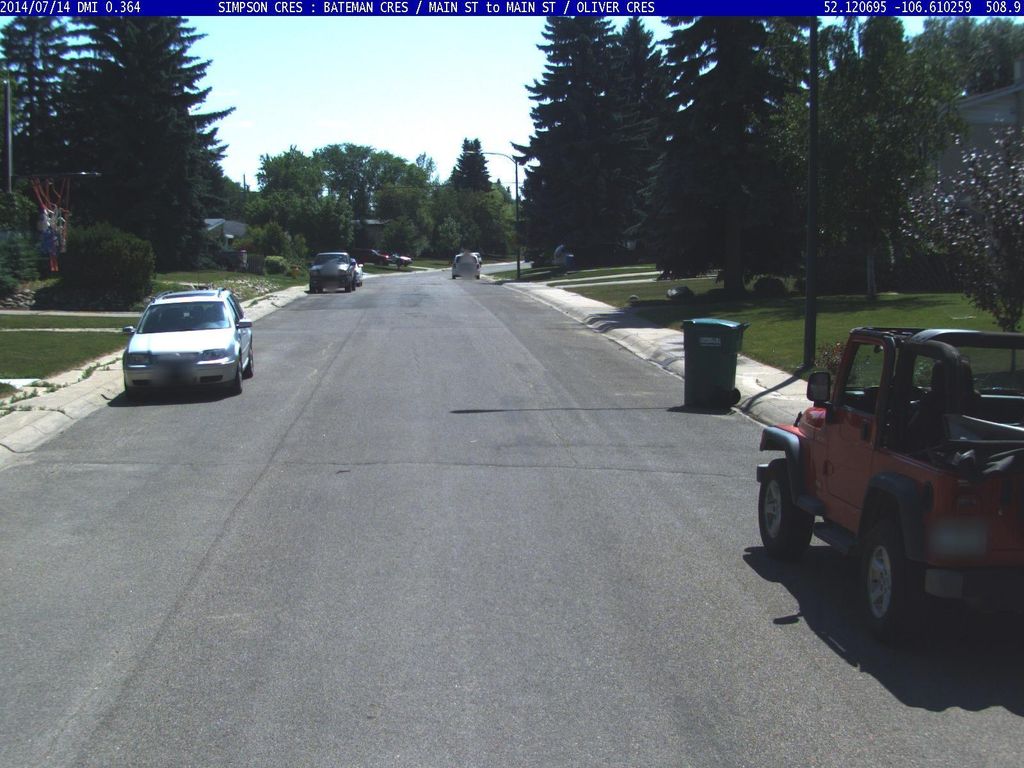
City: saskatoon